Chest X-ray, PA view. Patient: 73 years old, sex M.
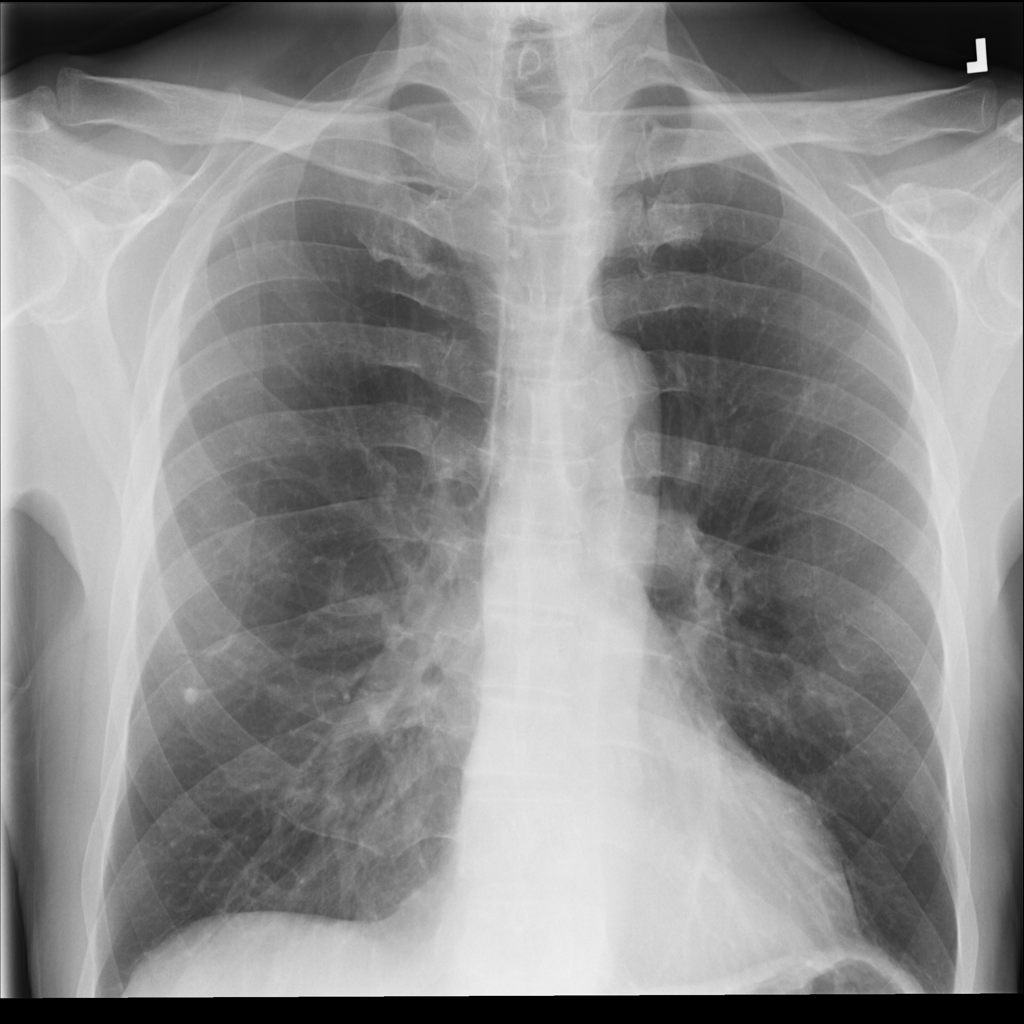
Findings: No Finding